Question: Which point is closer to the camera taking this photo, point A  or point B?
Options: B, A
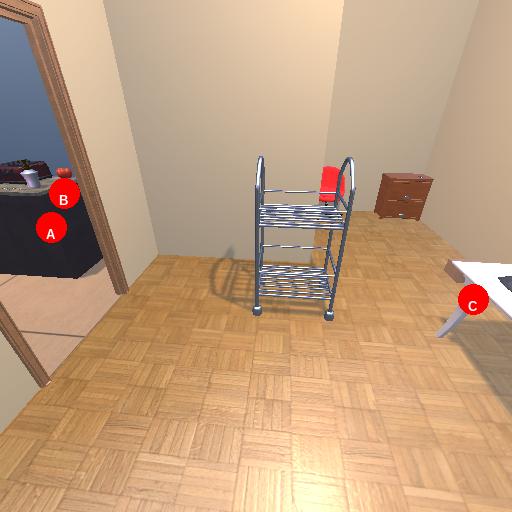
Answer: B